Field crop: tomato
Growth stage: 1
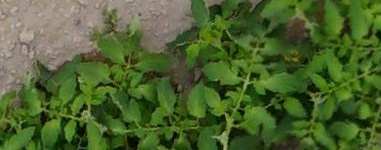
Species: tomato